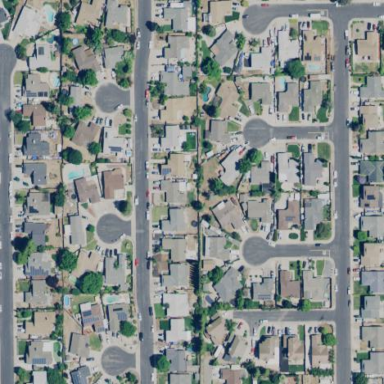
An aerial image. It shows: This residential area consists of single-family homes.